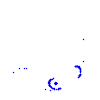
Particle: proton